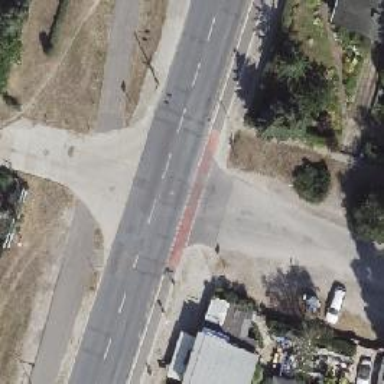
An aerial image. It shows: Unmarked road crossing.